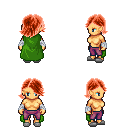
a pixel art fantasy rpg character, female body template, human, tanned skin, green cape, magenta pants, red swoop hairstyle, white cloth bandages, white slippers, four views (front, back, left, right), 2x2 character sprite sheet, small pixel art, hard edges, no anti-aliasing